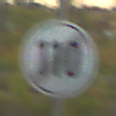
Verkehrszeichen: EndeGeschwindigkeit110
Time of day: SunriseSunset
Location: Outdoor (Suburban)
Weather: PartlyCloudy
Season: NotSpecified
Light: Natural